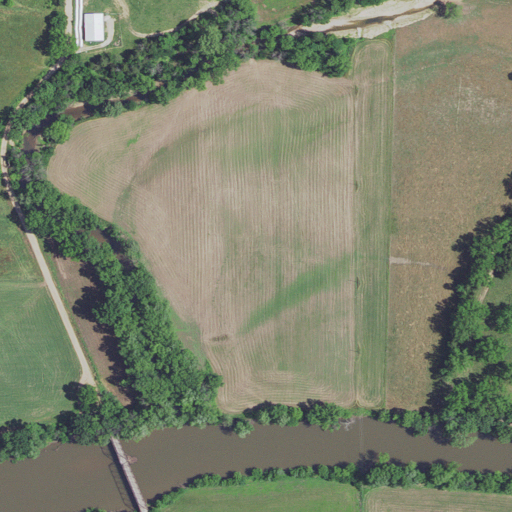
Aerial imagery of valley in Missouri named Brush Creek Hollow containing pasture, open water, open development, deciduous forest, mixed forest, woody wetlands, herbaceous wetlands, medium intensity development, high intensity development, and low intensity development